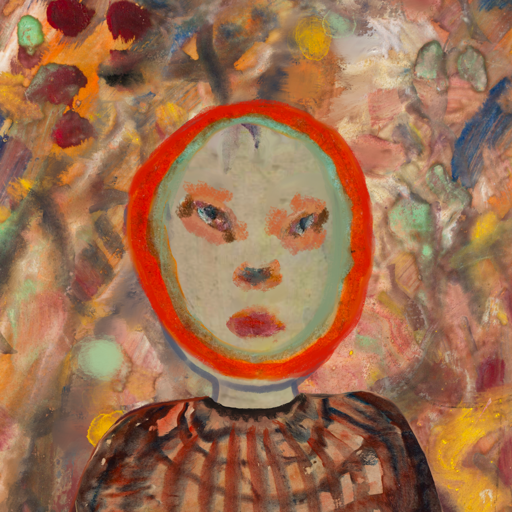
Background: Mother_And_Son_Mother, Head And Neck Front: Hill_Girl, Face Front: Boggyland, Bust: Orphan, Hair Front: Sisters, Head Accessory: Blank, Second Necklace: Blank, Necklace: Blank, Baby: Blank